Question: Hello I am pretty new to json parsing and parsing in general so I am wondering what is the best way I can assaign the correct values for the price of the underlying stock I am looking at. Below is an example of the code I am working with and comments next to them showing kinda what Im confused about
'''
Json::Value chartData = IEX::stocks::chart(symbolSearched);
int n = 390;
QVector<double> time(n), price(n);
//Time and Date Setup
QDateTime start = QDateTime(QDate::currentDate());
QDateTime local = QDateTime::currentDateTime();
QDateTime UTC(local);
start.setTimeSpec(Qt::UTC);
double startTime = start.toTime_t();
double binSize = 3600*24;
time[0] = startTime;
price[0] = //First market price of the stock at market open (930AM)
for(int i = 0; i < n; i++)
{
time[i] = startTime + 3600*i;
price[i] = //Stores prices of specific company stock price all the way until 4:30PM(Market close)
}
'''
the charData is the json output with all the data,
.
I am wondering how I can get the various values inside the json and store them, and also since its intraday data how can I get it where it doesnt store p[i] if there is no data yet due to it being early in the day, and what is the best way to update this every minute so it continously reads in real time data?
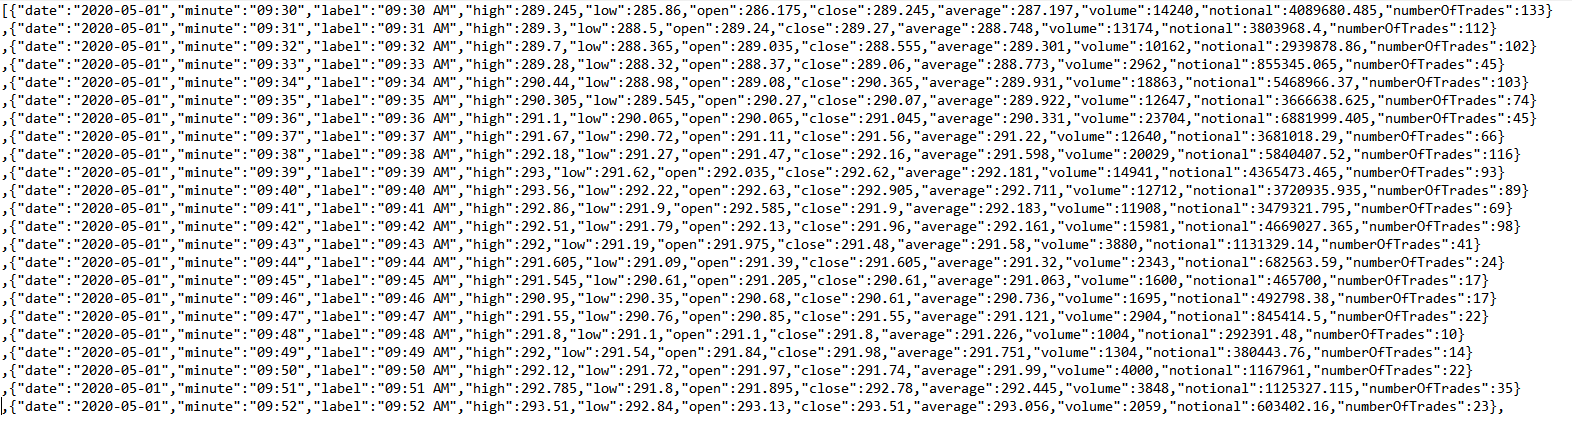
Answer: Hope I understood correctly (correct me if not) and you just want to save some subset of json data to your 'QVector'. Just iterate through all json elements:
'''
for (int idx = 0; index < chartData.size(); ++idx) {
time[idx] = convert2Timestamp(chartData[idx]["minute"]);
price[idx] = convert2Price(chartData[idx]["high"], chartData[idx]["low"],
chartData[idx]["open"], chartData[idx]["close"], chartData[idx]["average"]);
}
'''
Then you should define what is the logic of 'convert2Timestamp' (how would you like to store the time information) and the logic of 'convert2Price' - how would you like to store the price info, only highest/lowest, only the closing value, maybe all of these numbers grouped together in a structure/class.
Then if you want to execute similar logic every minute to update your locally recorded data, maybe instead of 'price[idx] = /* something */' you should push additional items that are new to your vector.
If there is a possibility that some of the json keys might not exist, in JsonCPP you could provide a default value e.g. 'elem.get(KEY, DEFAULT_VAL)'.